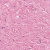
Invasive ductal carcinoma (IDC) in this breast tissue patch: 0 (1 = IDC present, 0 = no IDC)